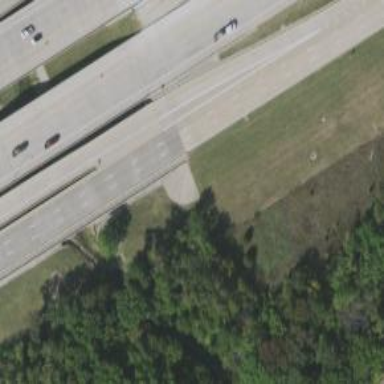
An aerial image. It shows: There is secondary road bridge with frontage road.